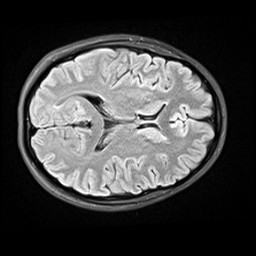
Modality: FLAIR
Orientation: axial
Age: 25
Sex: female
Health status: healthy
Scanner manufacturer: siemens
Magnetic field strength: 3 T
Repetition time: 9 s
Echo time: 0.088 s